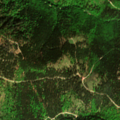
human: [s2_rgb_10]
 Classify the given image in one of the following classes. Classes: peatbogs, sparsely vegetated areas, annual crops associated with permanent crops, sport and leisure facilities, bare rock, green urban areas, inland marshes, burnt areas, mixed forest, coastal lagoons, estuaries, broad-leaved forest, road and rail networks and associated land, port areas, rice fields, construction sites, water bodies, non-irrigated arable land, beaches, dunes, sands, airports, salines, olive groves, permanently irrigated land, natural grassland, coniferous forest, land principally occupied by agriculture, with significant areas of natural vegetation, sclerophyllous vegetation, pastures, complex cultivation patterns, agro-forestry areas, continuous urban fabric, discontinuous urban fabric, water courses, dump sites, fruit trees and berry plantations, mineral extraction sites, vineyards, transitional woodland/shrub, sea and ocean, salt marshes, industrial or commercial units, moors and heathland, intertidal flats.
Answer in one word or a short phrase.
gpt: coniferous forest, mixed forest